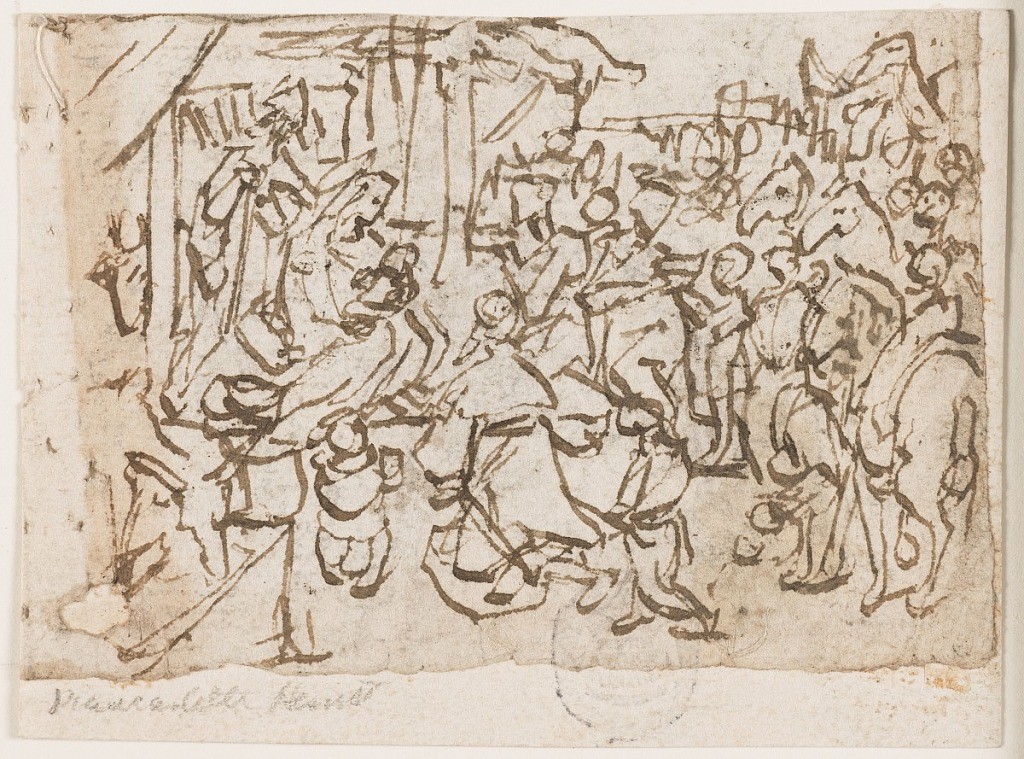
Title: Adoration of the Magi
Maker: Jan van der Straet, called Stradanus, Flemish, 1523–1605
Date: ca. 1580–1600
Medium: Recto: pen and brown ink over black chalk on laid paper Verso: pen and brown ink, brush and brown wash on laid paper
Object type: Drawing
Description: Recto: Beneath the portico of a stable, Mary sits holding the Christ Child,at left. Joseph stands beside her. A donkey drinks from a fountain at the lower left. The Magi and their attendants gather at right.
Verso: St. Christopher, holding his staff, steps up onto the bank of a river. He clasps the arm of the Christ Child, who stands to the left.